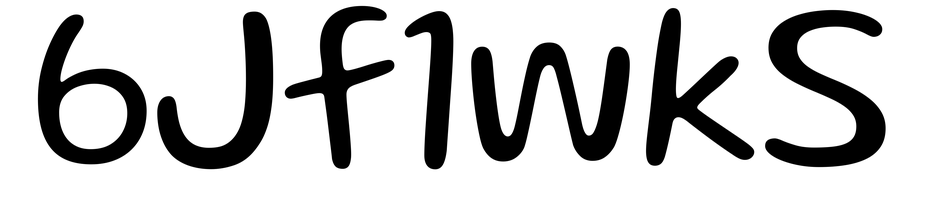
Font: Gluten_Light